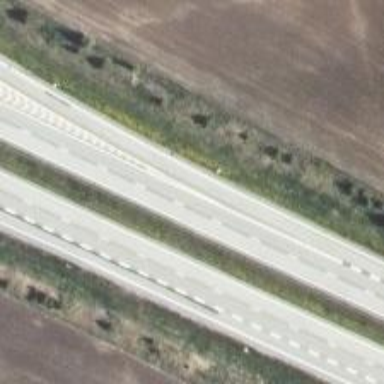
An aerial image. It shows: Motorway junction.